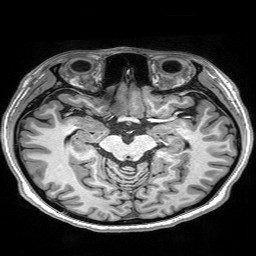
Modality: T1w
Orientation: coronal